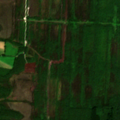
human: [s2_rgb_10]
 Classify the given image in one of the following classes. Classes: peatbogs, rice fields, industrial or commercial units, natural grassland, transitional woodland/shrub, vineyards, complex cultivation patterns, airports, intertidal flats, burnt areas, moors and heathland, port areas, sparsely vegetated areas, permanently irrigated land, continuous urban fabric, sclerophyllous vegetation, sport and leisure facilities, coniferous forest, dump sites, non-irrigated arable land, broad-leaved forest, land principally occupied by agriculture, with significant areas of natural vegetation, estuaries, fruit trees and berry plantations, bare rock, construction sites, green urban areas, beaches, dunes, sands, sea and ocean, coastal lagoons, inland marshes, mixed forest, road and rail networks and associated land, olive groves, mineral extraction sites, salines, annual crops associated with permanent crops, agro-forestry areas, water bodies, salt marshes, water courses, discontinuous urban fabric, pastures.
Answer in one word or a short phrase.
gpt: pastures, mixed forest, transitional woodland/shrub, peatbogs